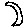
Label: moon